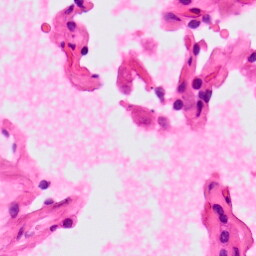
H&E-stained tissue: Lung